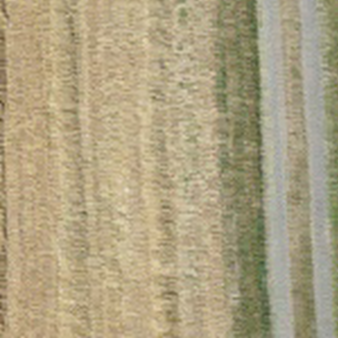
Label: other